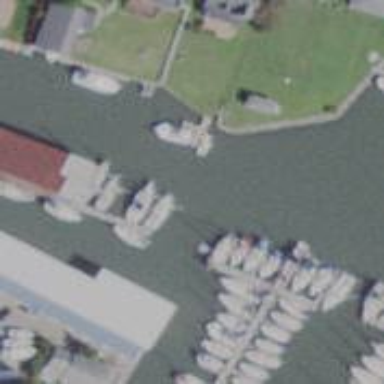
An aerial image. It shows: Marina on leisure land.